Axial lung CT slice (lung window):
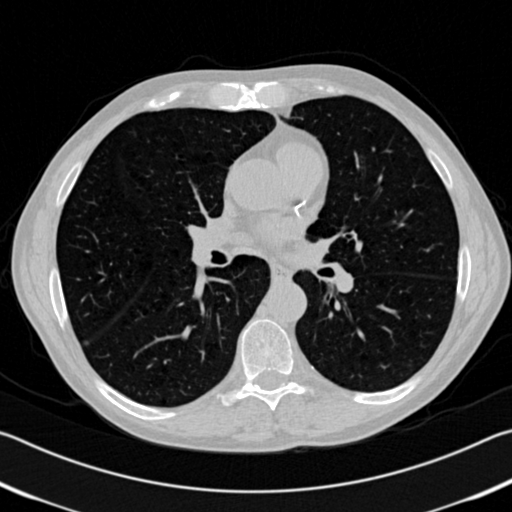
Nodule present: no